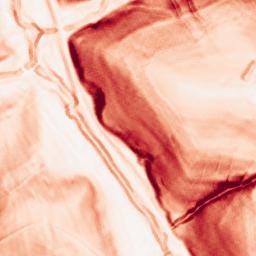
Category: morphological
Decomposition family: morphological_gradient
Decomposition parameters: size: 3
shape: diamond
Upsampling method: quartic
Upsampling parameters: scale: 2
Upsampling scale: 2